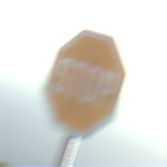
Verkehrszeichen: Stop
Umgebung: Outdoor, Nature
Tageszeit: SunriseSunset
Wetter: PartlyCloudy
Licht: Natural
Jahreszeit: NotSpecified
Kontrast: HighContrast